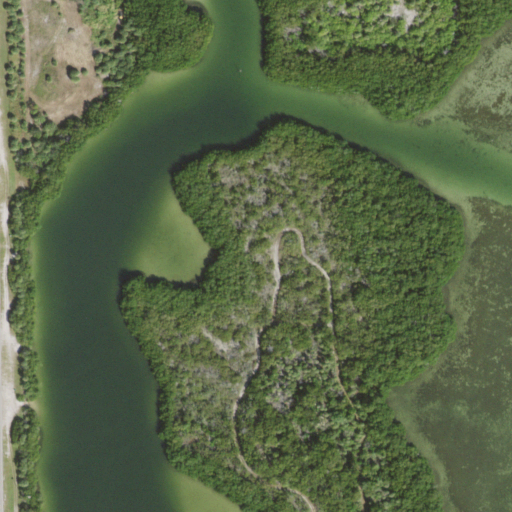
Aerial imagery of cape in Florida named De Soto Point containing open water, woody wetlands, evergreen forest, herbaceous wetlands, medium intensity development, barren land, low intensity development, shrub, high intensity development, and grassland